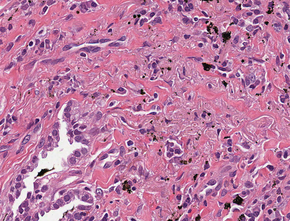
Tumor epithelial tissue: yes
Tumor-associated stroma tissue: yes
Normal tissue: no